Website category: university
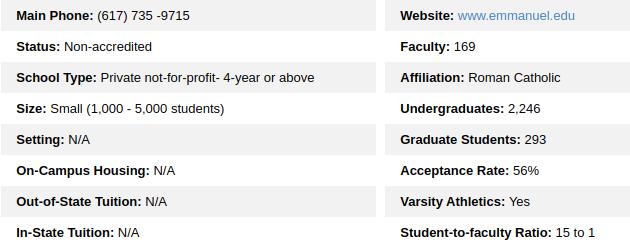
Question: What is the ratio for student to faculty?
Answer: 15 to 1

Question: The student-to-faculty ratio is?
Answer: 15 to 1